Interaction volume radius: 10 \u00c5
Interaction volume height: 10 \u00c5
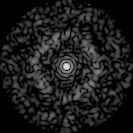
Disorder parameter: 0.8416